Question: Such a minus score of this question shows the power of stackoverflow and and wrong understanding of 2.5D, there are no 2.5D game in fact, Only 2D or 3D.
> I want to develop a 2.5D game on Android just like 'minigore2' on
iphone, Is there any 2.5D engine in Android? This is the effect I want:

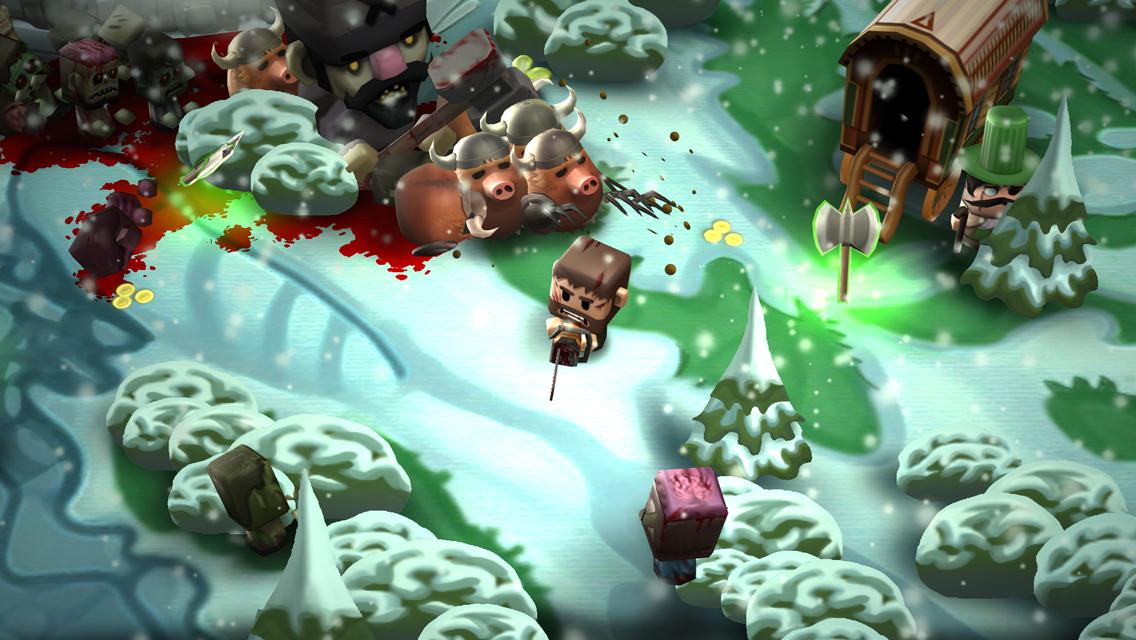
Answer: Like <URL>
If you prefer to rather create a 3D world and set the camera at a fixed angle and location the I suggest you have a read on OpenGl ES for Android.
If you are looking for Game Engines for Android, I suggest you have a look at <URL>.
I hope this helps.